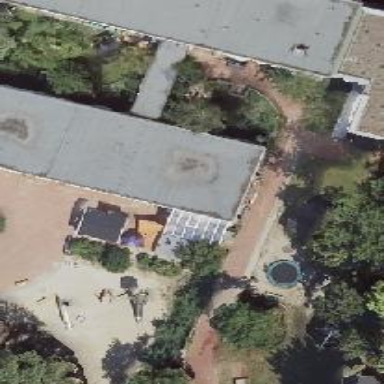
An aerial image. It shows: Community centre.